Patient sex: F
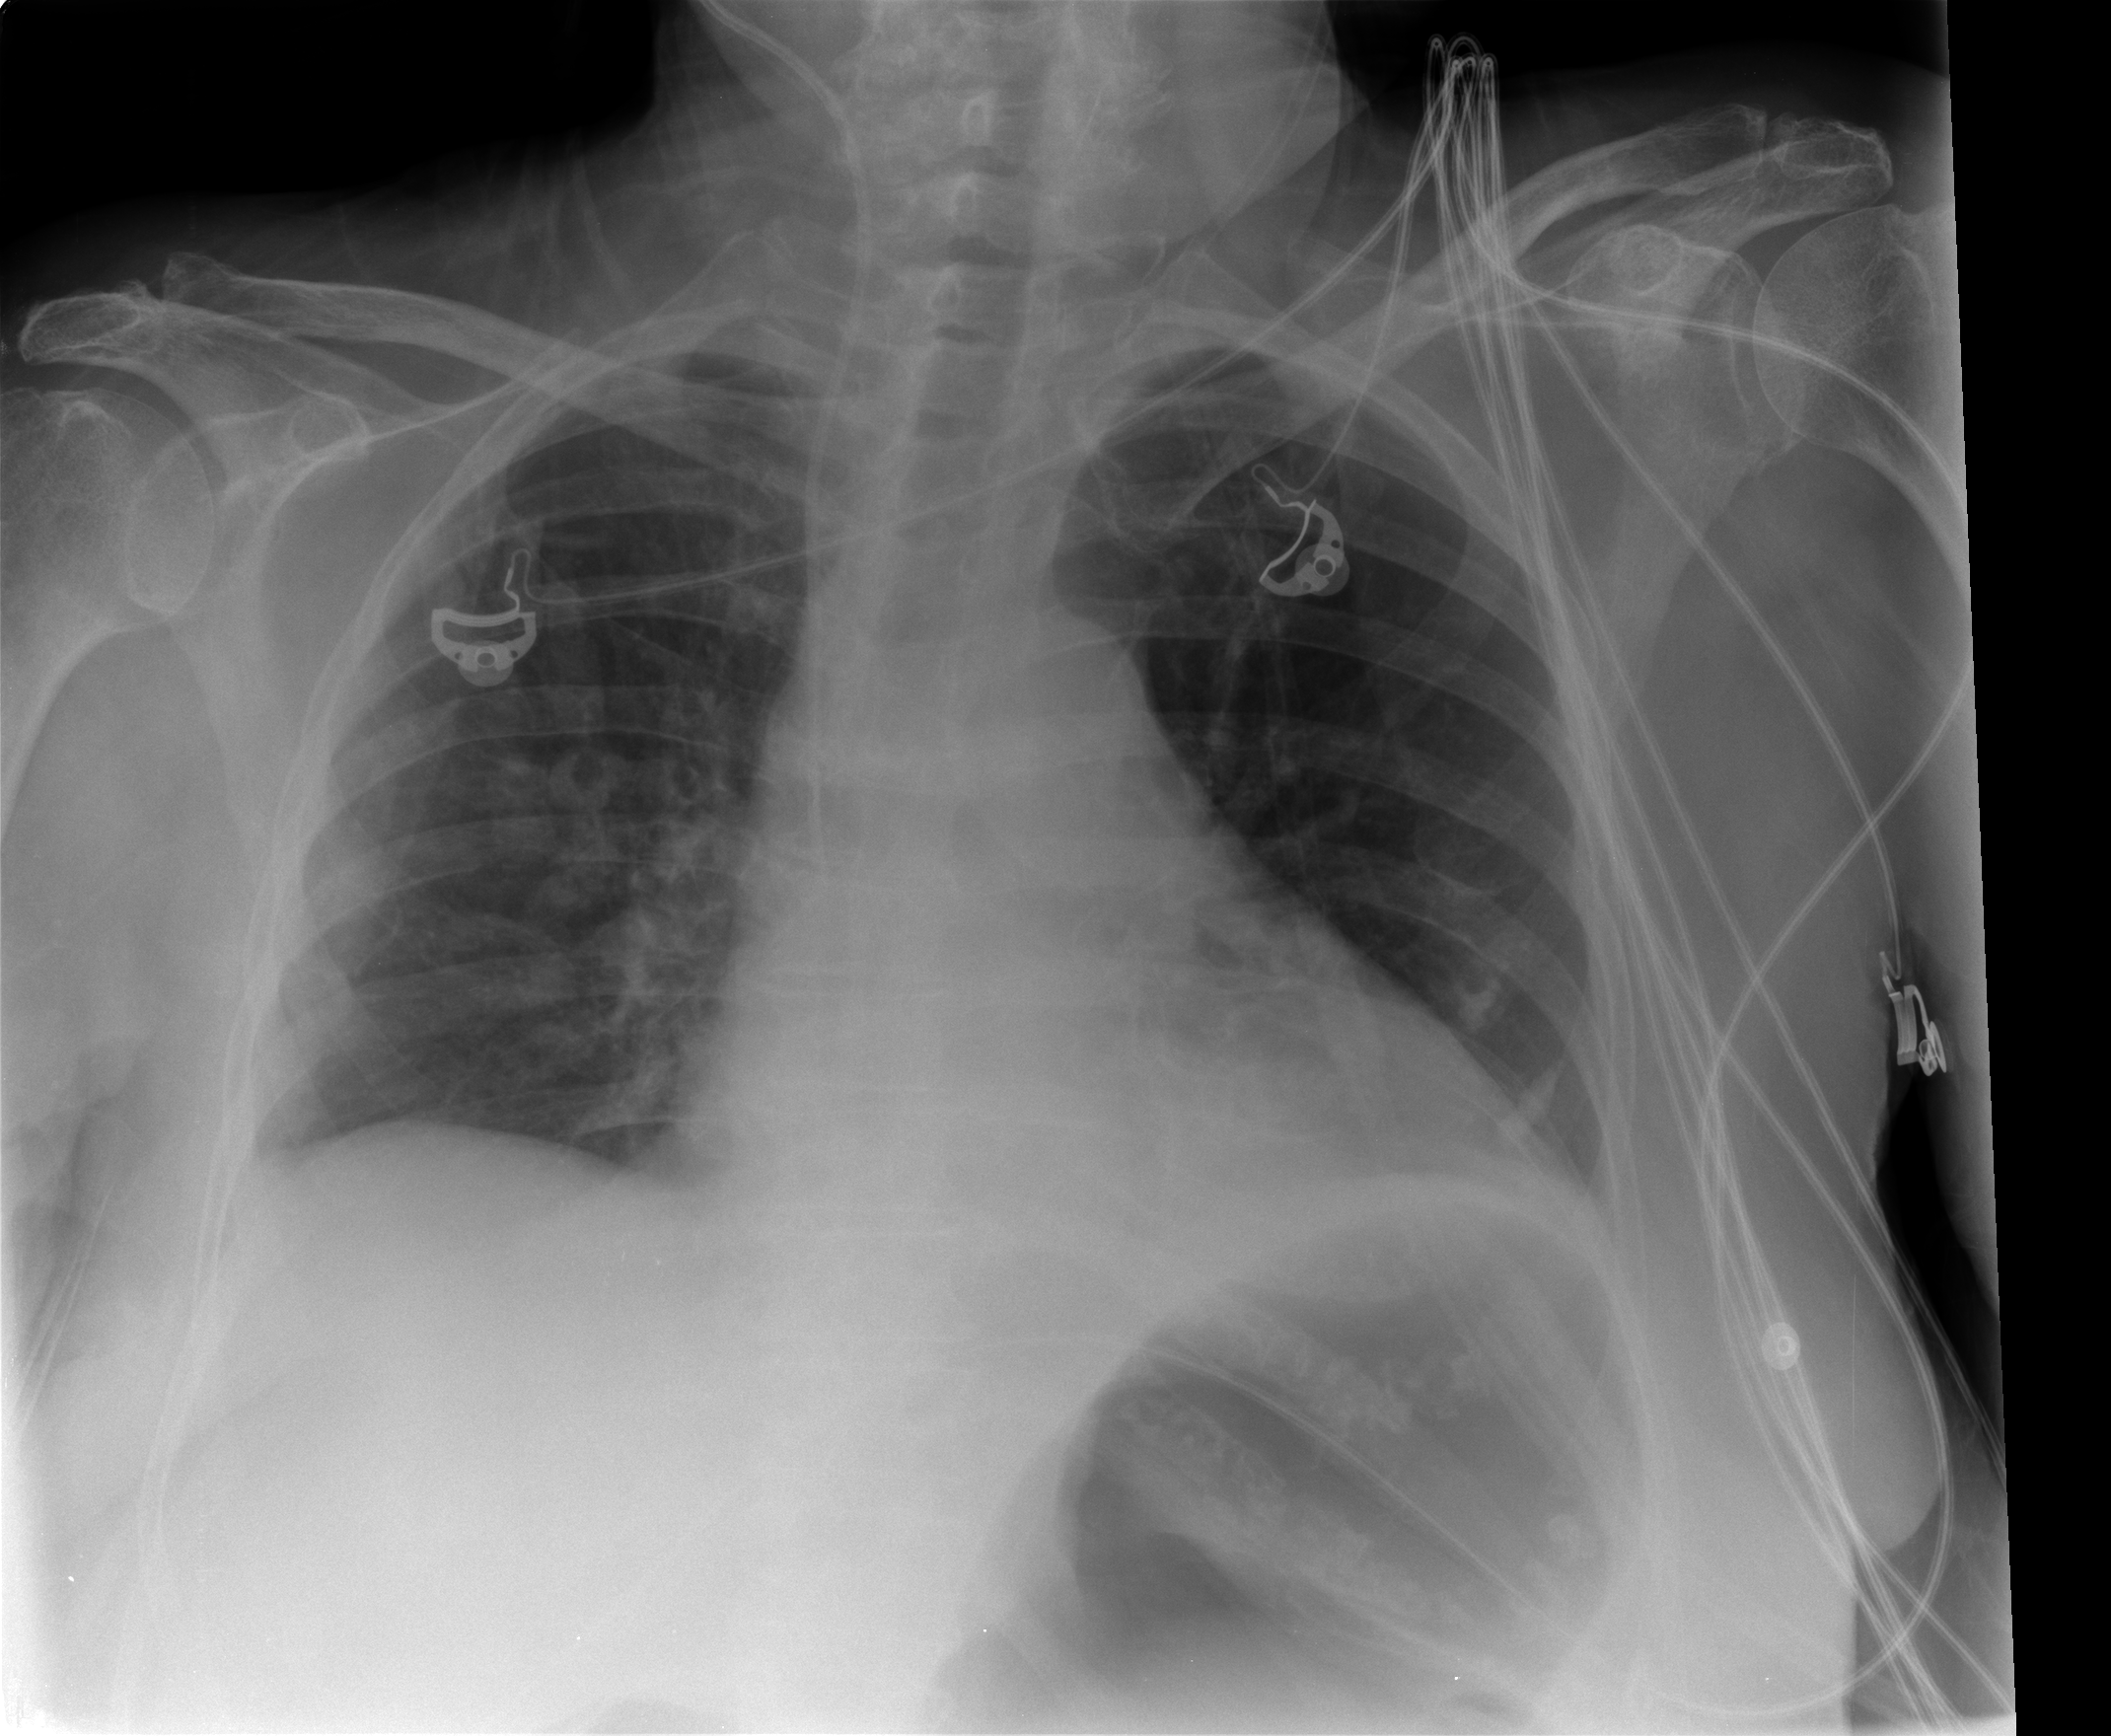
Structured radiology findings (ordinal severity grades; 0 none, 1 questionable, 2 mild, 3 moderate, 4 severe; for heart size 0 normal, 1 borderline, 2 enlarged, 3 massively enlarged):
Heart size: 1
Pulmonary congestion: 0
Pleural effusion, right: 1
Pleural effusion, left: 0
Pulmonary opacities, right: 0
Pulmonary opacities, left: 0
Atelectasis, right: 1
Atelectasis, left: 0